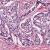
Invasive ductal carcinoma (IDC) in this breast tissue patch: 1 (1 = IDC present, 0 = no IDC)